Question: I am trying to develop an android application which shows the google map.I followed the following link to develop.<URL>Following are my source codes.
activity_main.xml
-------------------------------------
'''
<?xml version="1.0" encoding="utf-8"?>
<RelativeLayout xmlns:android="http://schemas.android.com/apk/res/android"
android:layout_width="fill_parent"
android:layout_height="fill_parent" >
<fragment
android:id="@+id/map"
android:name="com.google.android.gms.maps.MapFragment"
android:layout_width="match_parent"
android:layout_height="match_parent"/>
</RelativeLayout>
'''
MainActivity.java
-------------------------------------
'''
package com.example.mymap;
import com.google.android.gms.maps.GoogleMap;
import com.google.android.gms.maps.MapFragment;
import android.annotation.SuppressLint;
import android.app.Activity;
import android.os.Bundle;
import android.view.Menu;
import android.widget.Toast;
public class MainActivity extends Activity {
private GoogleMap googleMap;
@Override
protected void onCreate(Bundle savedInstanceState) {
super.onCreate(savedInstanceState);
setContentView(R.layout.activity_main);
try {
// Loading map
initilizeMap();
} catch (Exception e) {
e.printStackTrace();
}
}
@Override
public boolean onCreateOptionsMenu(Menu menu) {
// Inflate the menu; this adds items to the action bar if it is present.
getMenuInflater().inflate(R.menu.main, menu);
return true;
}
@SuppressLint("NewApi")
private void initilizeMap() {
if (googleMap == null) {
googleMap = ((MapFragment) getFragmentManager().findFragmentById(
R.id.map)).getMap();
// check if map is created successfully or not
if (googleMap == null) {
Toast.makeText(getApplicationContext(),
"Sorry! unable to create maps", Toast.LENGTH_SHORT)
.show();
}
}
}
@Override
protected void onResume() {
super.onResume();
initilizeMap();
}
}
'''
AndroidManifest.xml
-------------------------------------
'''
<?xml version="1.0" encoding="utf-8"?>
<manifest xmlns:android="http://schemas.android.com/apk/res/android"
package="com.example.mymap"
android:versionCode="1"
android:versionName="1.0" >
<permission android:name="com.example.mymap.permission.MAPS_RECEIVE"
android:protectionLevel="signature" />
<uses-permission android:name="com.example.mymap.permission.MAPS_RECEIVE" />
<uses-sdk
android:minSdkVersion="8"
android:targetSdkVersion="17" />
<uses-permission android:name="android.permission.ACCESS_NETWORK_STATE" />
<uses-permission android:name="android.permission.INTERNET" />
<uses-permission android:name="com.google.android.providers.gsf.permission.READ_GSERVICES" />
<uses-permission android:name="android.permission.WRITE_EXTERNAL_STORAGE" />
<!-- Required to show current location -->
<uses-permission android:name="android.permission.ACCESS_COARSE_LOCATION" />
<uses-permission android:name="android.permission.ACCESS_FINE_LOCATION" />
<application
android:allowBackup="true"
android:icon="@drawable/ic_launcher"
android:label="@string/app_name"
android:theme="@style/AppTheme" >
<activity
android:name="com.example.mymap.MainActivity"
android:label="@string/app_name" >
<intent-filter>
<action android:name="android.intent.action.MAIN" />
<category android:name="android.intent.category.LAUNCHER" />
</intent-filter>
</activity>
<meta-data android:name="com.google.android.gms.version"
android:value="@integer/google_play_services_version" />
<meta-data
android:name="com.google.android.maps.v2.API_KEY"
android:value="AIzaSyCSL4M7HtfrdODC5GdfXEiPRgd6s4CohH0" />
</application>
</manifest>
'''
Please see the image below for the screenshot of the emulator

I don't know why the map is not showing.
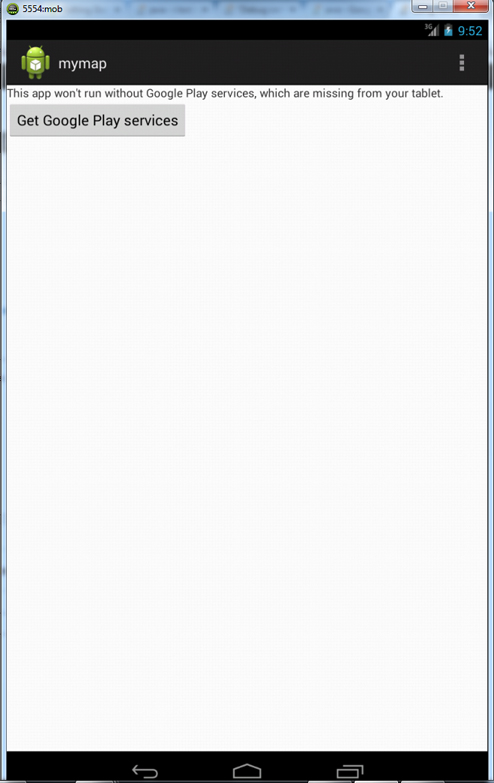
Answer: Try to run in on Genymotion emulator which supports Google Maps:
<URL>
You will have to add an extra .jar to install Google play services in Genymotion, whose information you are going to get here:
<URL>